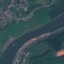
Label: River